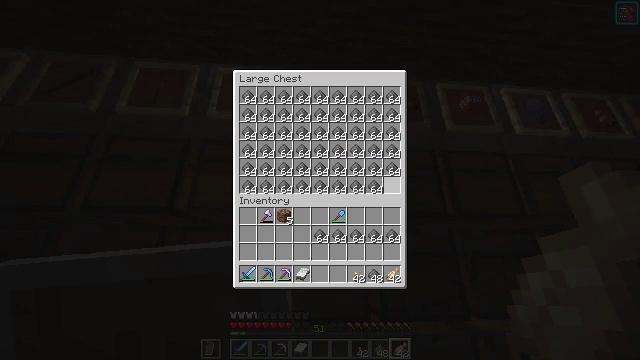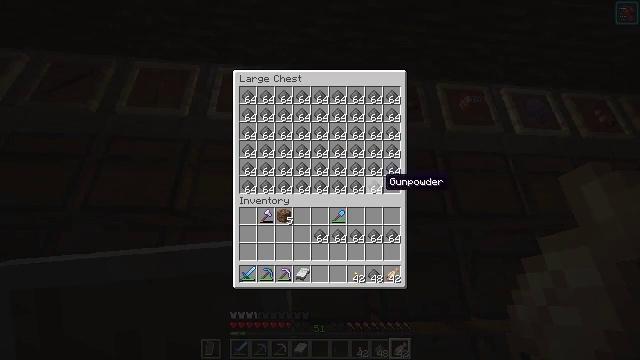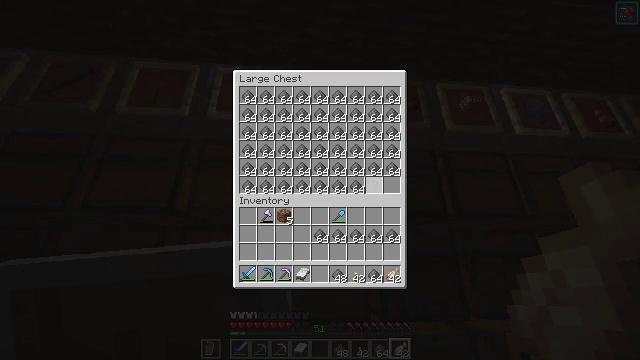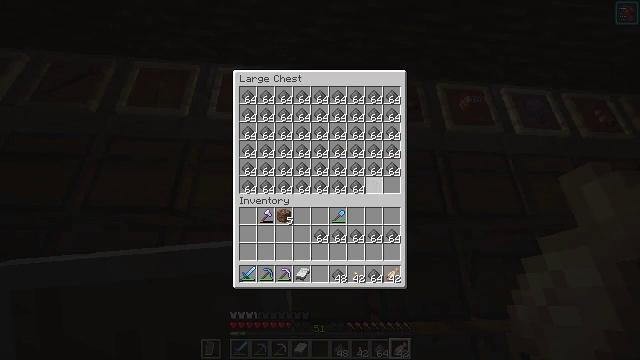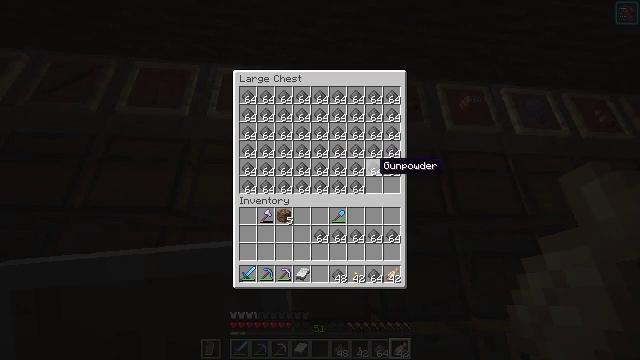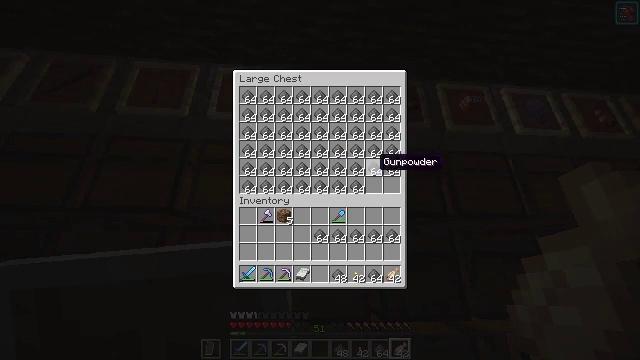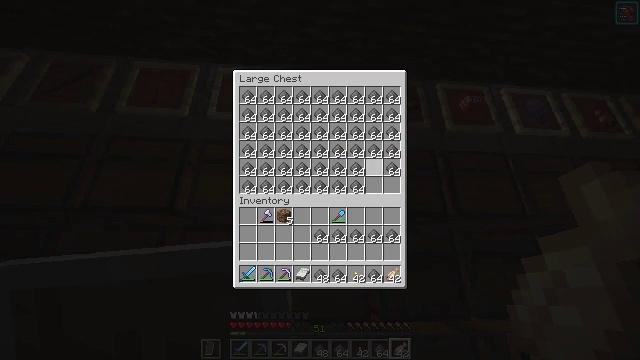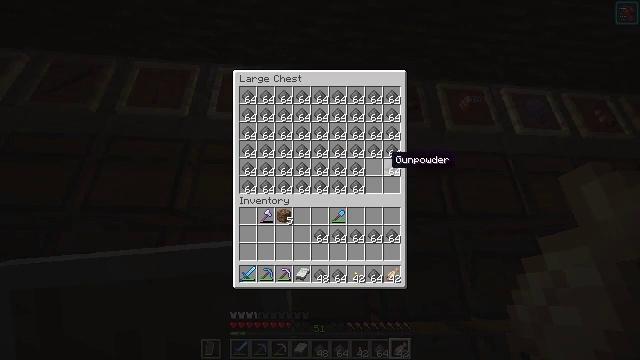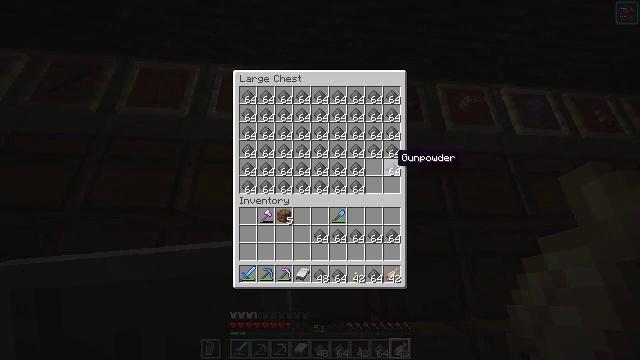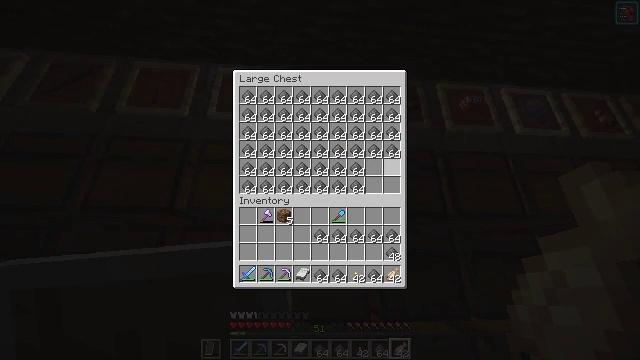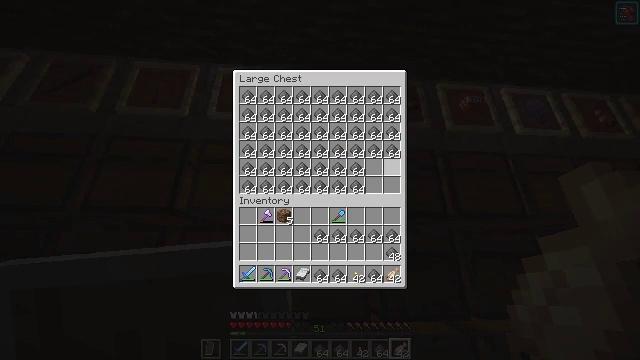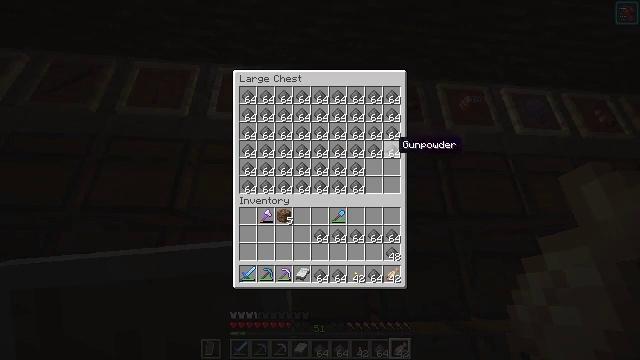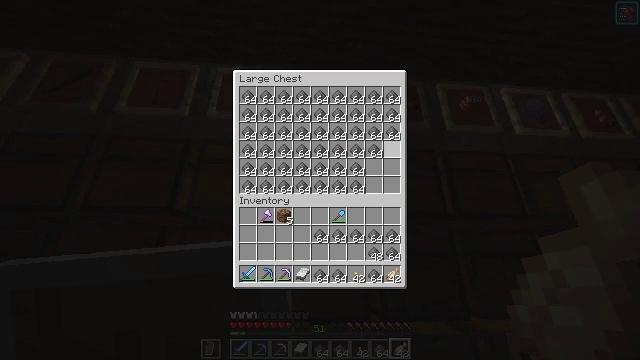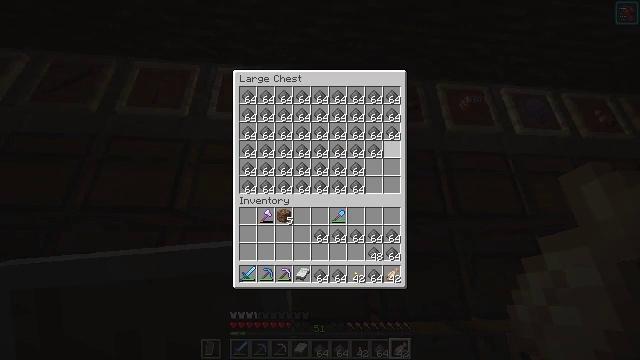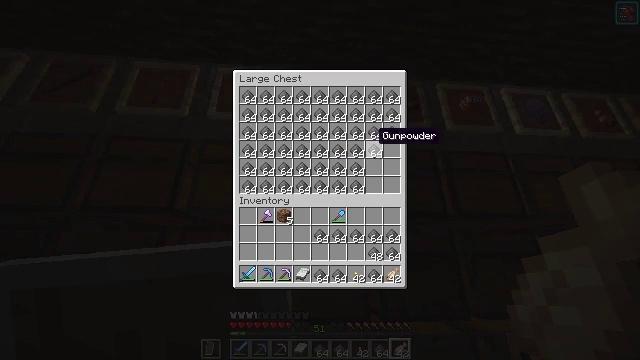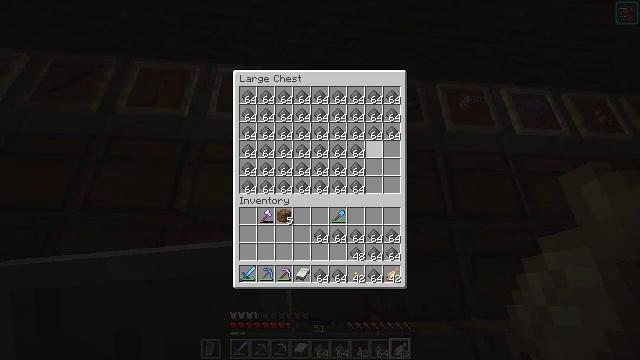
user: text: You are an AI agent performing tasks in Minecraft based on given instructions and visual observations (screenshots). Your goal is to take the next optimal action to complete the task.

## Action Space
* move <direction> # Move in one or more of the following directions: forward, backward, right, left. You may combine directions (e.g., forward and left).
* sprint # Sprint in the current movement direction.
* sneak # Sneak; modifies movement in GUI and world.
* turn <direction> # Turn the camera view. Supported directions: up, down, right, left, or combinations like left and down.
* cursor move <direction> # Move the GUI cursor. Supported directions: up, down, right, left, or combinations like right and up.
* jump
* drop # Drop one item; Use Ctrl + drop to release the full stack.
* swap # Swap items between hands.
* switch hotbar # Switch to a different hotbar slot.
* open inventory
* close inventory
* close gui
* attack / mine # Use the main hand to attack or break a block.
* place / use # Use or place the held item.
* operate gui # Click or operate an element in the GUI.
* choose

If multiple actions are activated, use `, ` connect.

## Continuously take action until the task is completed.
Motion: motion action
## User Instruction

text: Craft a block of TNT with sand and gunpowder.
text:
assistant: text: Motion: sneak, cursor move left
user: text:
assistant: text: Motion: sneak, choose
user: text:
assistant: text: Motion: sneak, choose
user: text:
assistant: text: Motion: sneak, cursor move up, choose
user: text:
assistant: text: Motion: sneak
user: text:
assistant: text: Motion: sneak, choose
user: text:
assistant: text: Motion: sneak, cursor move right, choose
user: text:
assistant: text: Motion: sneak
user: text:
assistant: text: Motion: sneak, choose
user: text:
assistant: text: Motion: sneak, cursor move up, choose
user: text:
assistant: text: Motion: sneak
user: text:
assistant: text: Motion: sneak, choose
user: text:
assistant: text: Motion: sneak, cursor move left
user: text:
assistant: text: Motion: sneak, cursor move left
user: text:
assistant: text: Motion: sneak, choose
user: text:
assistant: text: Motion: sneak, choose
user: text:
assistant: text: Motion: sneak, cursor move left
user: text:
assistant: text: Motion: sneak, choose
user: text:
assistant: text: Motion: sneak, cursor move down, choose
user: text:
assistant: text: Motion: sneak
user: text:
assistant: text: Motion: sneak, choose
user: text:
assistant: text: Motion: sneak, cursor move down, choose
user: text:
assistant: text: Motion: sneak, cursor move down
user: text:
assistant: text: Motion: sneak, choose
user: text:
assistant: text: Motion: sneak, cursor move left, choose
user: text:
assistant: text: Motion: sneak, cursor move left
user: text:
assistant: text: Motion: sneak, choose
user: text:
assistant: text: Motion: sneak, cursor move up, choose
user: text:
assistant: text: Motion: sneak
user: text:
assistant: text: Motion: sneak, choose